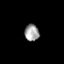
Tissue: prostate
Cell type: T cells
Senescence score: 0.7267
Nuclear area (px): 239
Mean DAPI intensity: 157.013